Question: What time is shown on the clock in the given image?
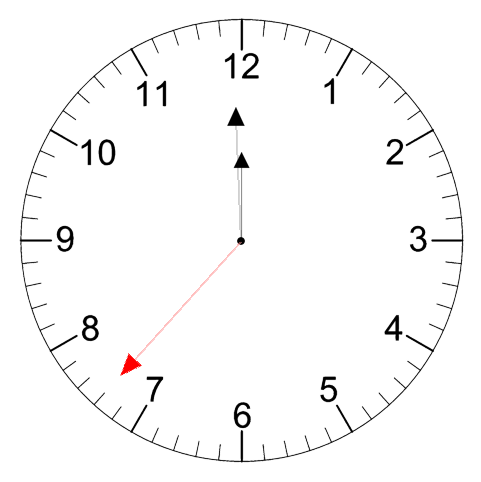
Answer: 11:59:37